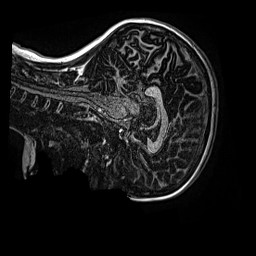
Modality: MP2RAGE
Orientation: sagittal
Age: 11
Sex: female
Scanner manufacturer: siemens
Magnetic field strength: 3 T
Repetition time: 4 s
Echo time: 0.00299 s